Question: I follow this instructions at <URL>.
I used 2.9.x Sakai version.
At step 11-C :
> Execute mvn -Pcafe clean install to build the minimal version (cafe)
of Sakai using maven.
I have an error :
'''
[ERROR] Failed to execute goal on project kernel-deploy: Could not resolve depen
dencies for project org.sakaiproject:kernel-deploy:pom:2.9-SNAPSHOT: Could not f
ind artifact org.sakaiproject.entitybroker:entitybroker-assembly:zip:tomcat-over
lay:1.5.4-SNAPSHOT in sakai-maven2-snapshots (http://source.sakaiproject.org/mav
en2-snapshots) -> [Help 1]
[ERROR]
[ERROR] To see the full stack trace of the errors, re-run Maven with the -e swit
ch.
[ERROR] Re-run Maven using the -X switch to enable full debug logging.
[ERROR]
[ERROR] For more information about the errors and possible solutions, please rea
d the following articles:
[ERROR] [Help 1] http://cwiki.apache.org/confluence/display/MAVEN/DependencyReso
lutionException
[ERROR]
[ERROR] After correcting the problems, you can resume the build with the command
[ERROR] mvn <goals> -rf :kernel-deploy
'''
And I tried 'mvn clean install' it gave me error.
Please Help to solve it .

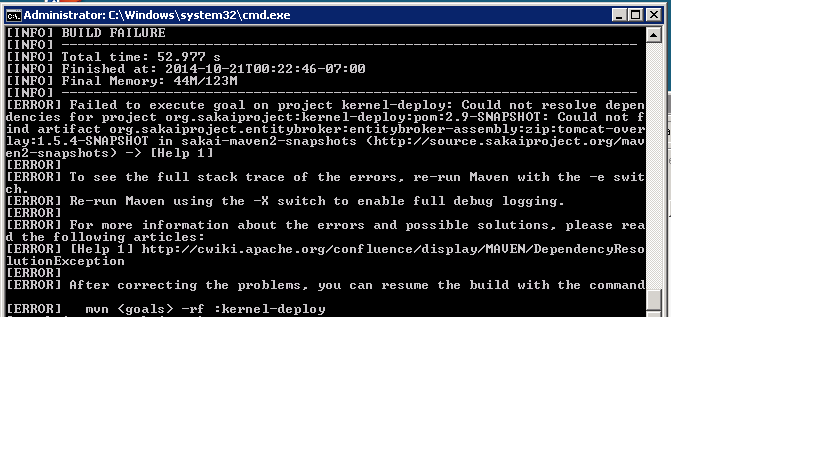
Answer: The 'cafe' build profile of Sakai is no longer maintained. Just do a full build. When you have built everything then you can build individual modules that you modify and it will be quick.
The startup time of Sakai is now under 30 seconds so the cafe build doesn't really give much anymore (it used to when processors were slower, the build took an hour and the startup would take several minutes :)